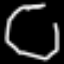
Label: octagon